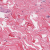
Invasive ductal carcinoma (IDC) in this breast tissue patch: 0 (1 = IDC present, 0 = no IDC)